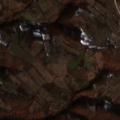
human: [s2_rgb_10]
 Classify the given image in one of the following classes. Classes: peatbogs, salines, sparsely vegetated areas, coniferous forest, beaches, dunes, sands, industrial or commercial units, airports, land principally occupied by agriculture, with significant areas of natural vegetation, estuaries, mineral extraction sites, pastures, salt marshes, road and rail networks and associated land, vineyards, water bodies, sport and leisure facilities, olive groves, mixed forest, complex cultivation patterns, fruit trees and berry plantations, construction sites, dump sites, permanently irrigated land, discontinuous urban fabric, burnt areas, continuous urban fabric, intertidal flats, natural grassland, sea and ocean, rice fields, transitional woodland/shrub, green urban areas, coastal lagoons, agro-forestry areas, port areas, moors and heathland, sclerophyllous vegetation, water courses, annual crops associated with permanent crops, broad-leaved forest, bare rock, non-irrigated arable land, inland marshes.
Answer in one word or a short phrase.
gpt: complex cultivation patterns, land principally occupied by agriculture, with significant areas of natural vegetation, broad-leaved forest, transitional woodland/shrub